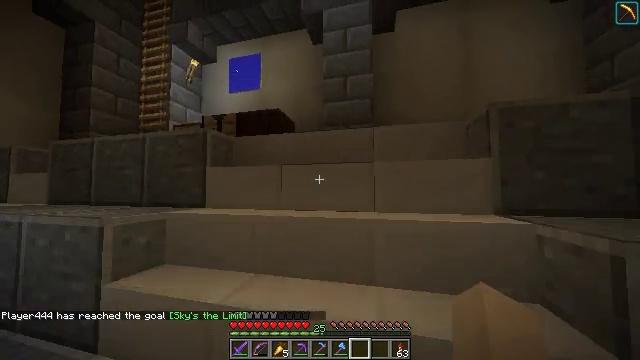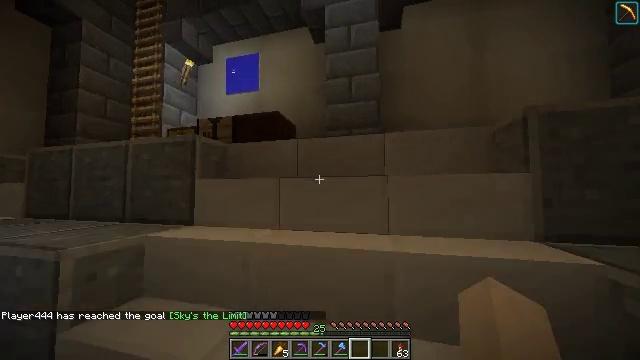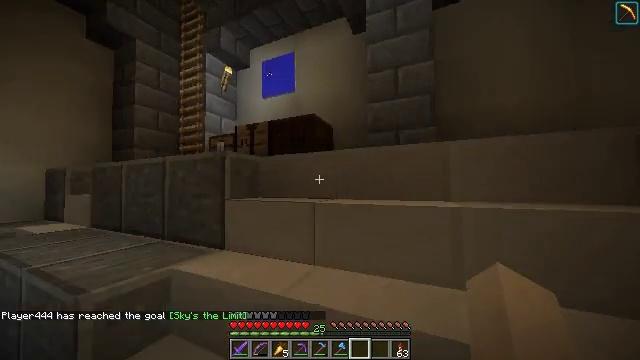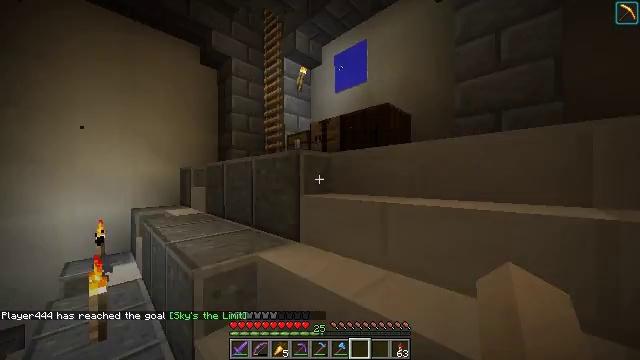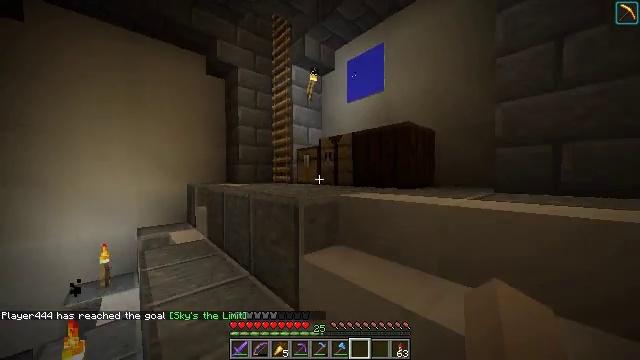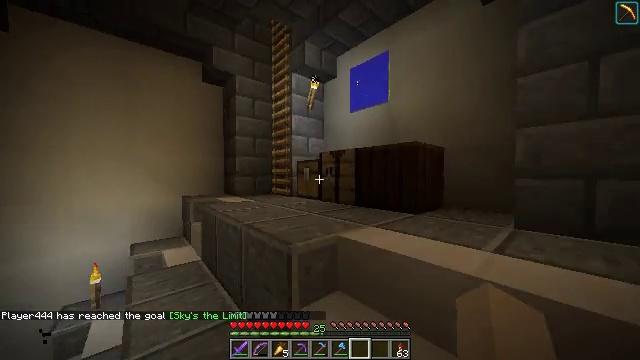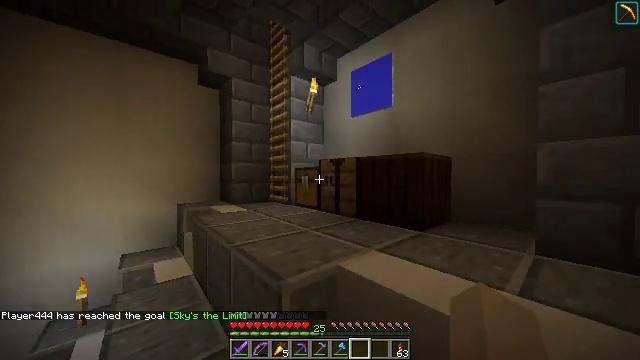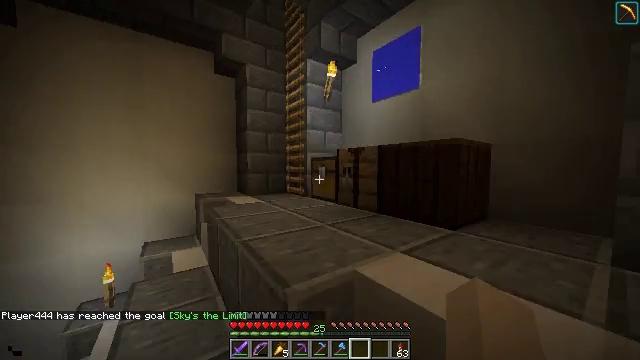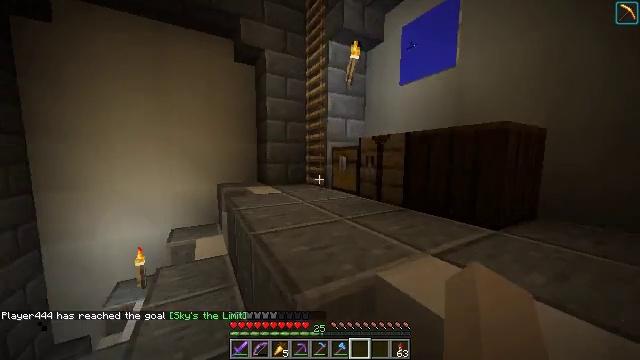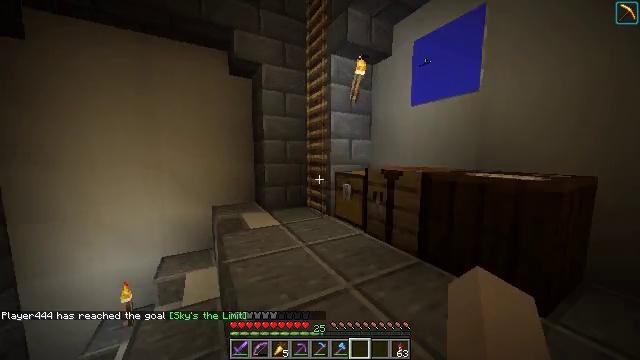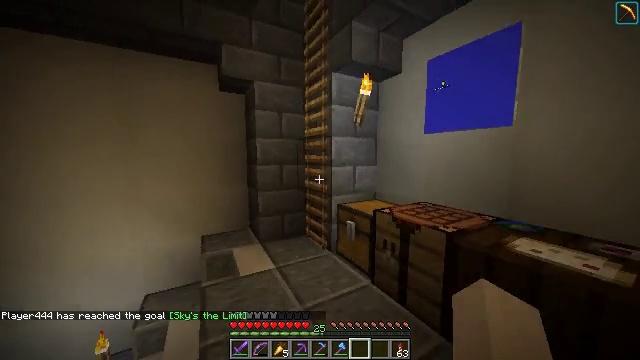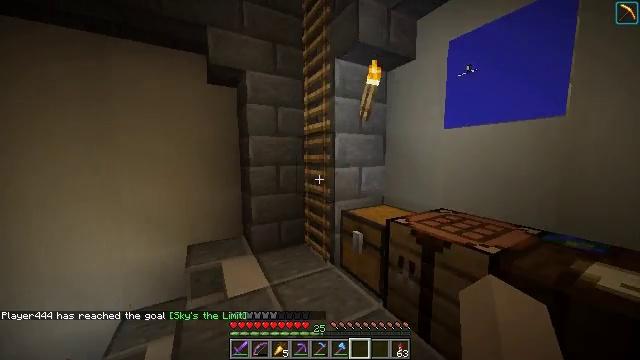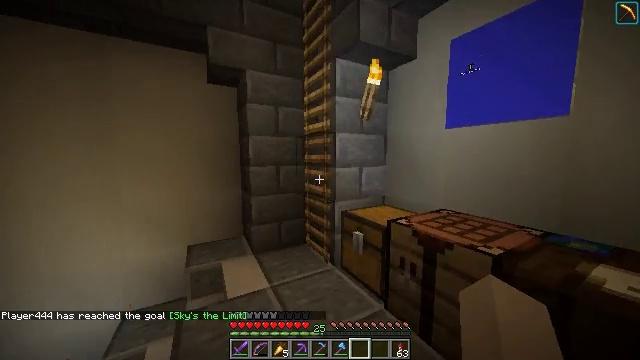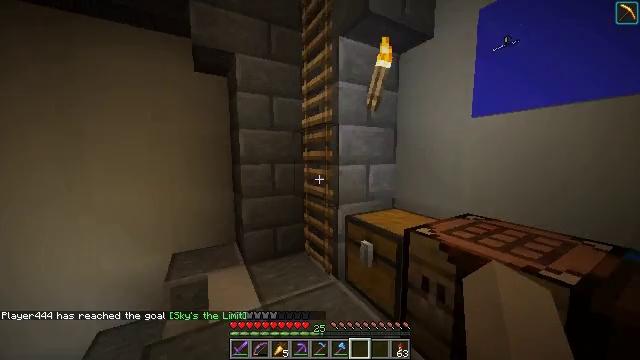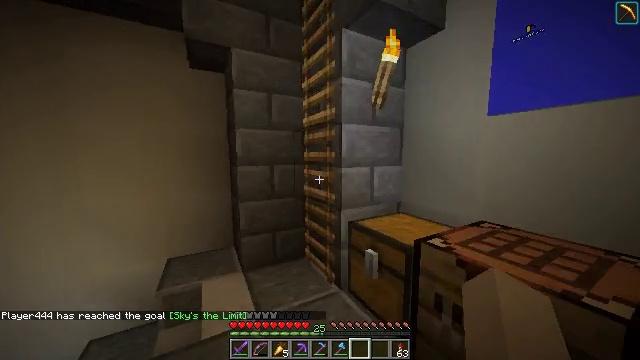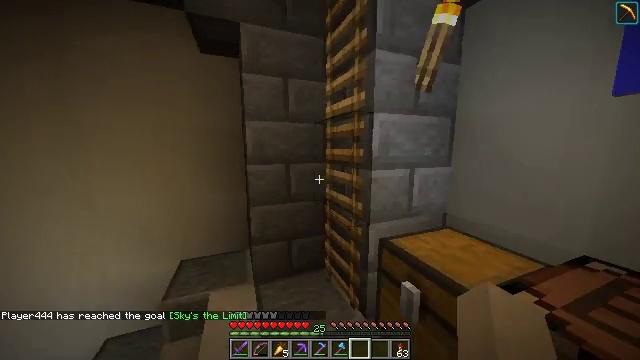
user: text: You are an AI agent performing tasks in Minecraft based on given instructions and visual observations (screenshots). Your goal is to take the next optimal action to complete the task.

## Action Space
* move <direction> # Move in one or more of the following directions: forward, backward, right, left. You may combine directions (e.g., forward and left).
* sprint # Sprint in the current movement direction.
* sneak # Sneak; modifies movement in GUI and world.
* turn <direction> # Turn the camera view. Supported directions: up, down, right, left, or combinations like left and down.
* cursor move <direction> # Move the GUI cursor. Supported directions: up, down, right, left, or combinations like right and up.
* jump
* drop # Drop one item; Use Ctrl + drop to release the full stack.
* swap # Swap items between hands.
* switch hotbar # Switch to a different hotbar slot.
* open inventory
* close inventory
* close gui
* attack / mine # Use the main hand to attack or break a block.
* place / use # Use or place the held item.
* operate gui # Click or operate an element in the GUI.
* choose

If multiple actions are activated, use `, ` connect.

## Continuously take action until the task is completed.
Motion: motion action
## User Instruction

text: Harvest mossy cobblestone for building.
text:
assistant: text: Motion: move forward, sprint
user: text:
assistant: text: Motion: move forward, sprint, turn left and down
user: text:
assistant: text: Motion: move forward, sprint, turn left and down
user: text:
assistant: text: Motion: move forward, sprint, turn left
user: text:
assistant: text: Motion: move forward, sprint
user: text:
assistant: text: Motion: move forward, sprint
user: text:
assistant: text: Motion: move forward, sprint, turn left and down
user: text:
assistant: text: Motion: move forward, sprint, turn left and down, jump
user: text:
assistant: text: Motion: move forward, sprint, jump
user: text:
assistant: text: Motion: move forward, sprint, jump
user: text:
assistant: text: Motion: move forward, sprint, jump
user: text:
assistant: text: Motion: move forward, sprint
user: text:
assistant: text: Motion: move forward, sprint
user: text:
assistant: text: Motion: move forward, sprint
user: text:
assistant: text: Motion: move forward, sprint, turn left and down
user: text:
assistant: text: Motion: move forward, sprint
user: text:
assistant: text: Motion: move forward, sprint
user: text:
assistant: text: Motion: move forward, sprint
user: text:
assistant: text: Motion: move forward, sprint
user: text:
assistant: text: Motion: move forward, sprint
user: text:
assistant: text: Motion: move forward, sprint
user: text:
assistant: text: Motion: move forward, sprint
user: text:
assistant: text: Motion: move forward, sprint
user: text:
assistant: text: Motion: move forward, sprint
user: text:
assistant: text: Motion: move forward, sprint
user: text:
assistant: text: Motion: move forward, sprint, turn right and up
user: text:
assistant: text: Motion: move forward, sprint, turn right and up
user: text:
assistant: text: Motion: move forward, sprint, turn right and up
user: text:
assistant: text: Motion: move forward, sprint, turn right and up
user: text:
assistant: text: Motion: move forward, sprint, turn right and up